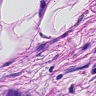
Metastatic tissue present: yes